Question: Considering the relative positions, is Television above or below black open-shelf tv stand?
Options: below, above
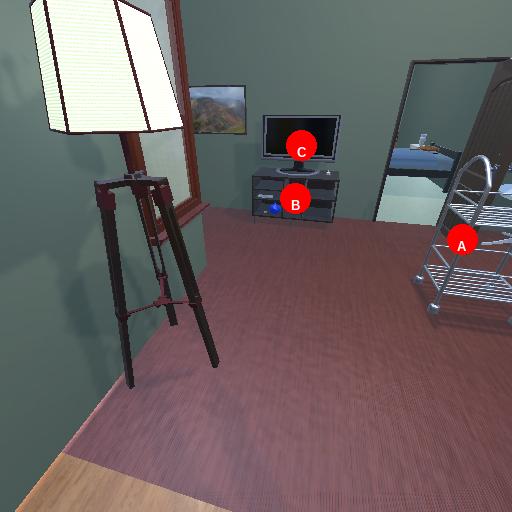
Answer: below